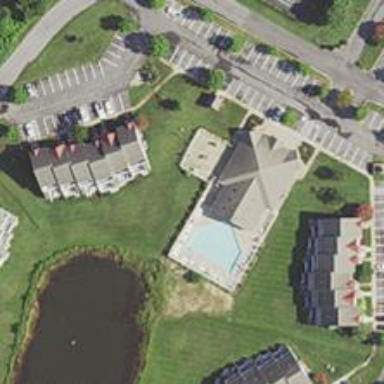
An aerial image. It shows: Swimming pool located in leisure land.